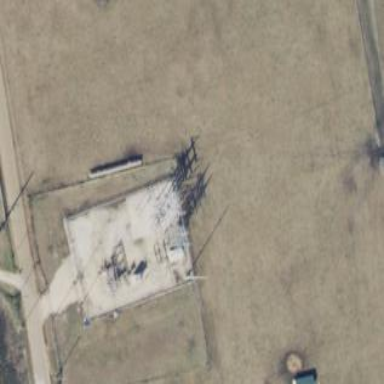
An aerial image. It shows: Distribution level power substation surrounded by fence.